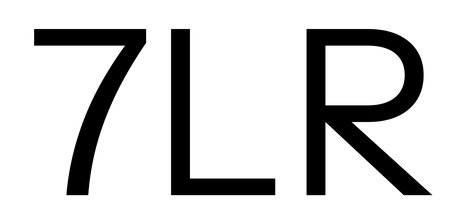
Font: InstrumentSans_Regular